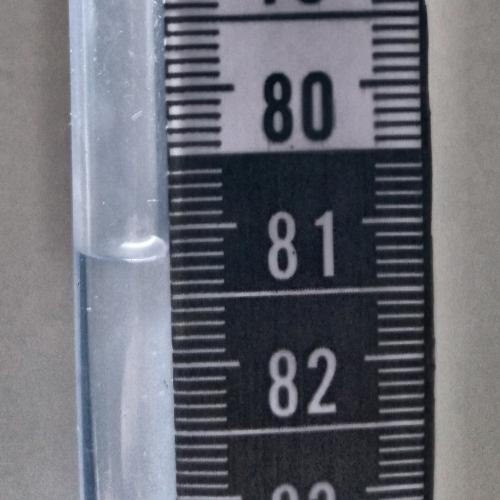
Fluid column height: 81.2 cm